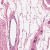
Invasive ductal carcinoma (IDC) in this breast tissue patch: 0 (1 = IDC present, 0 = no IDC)